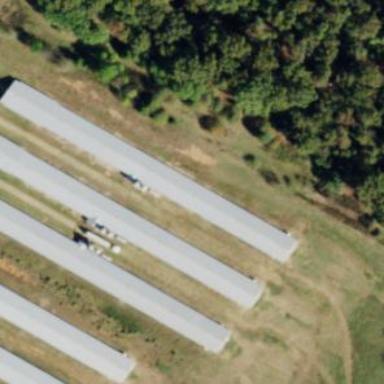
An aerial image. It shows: Poultry house.